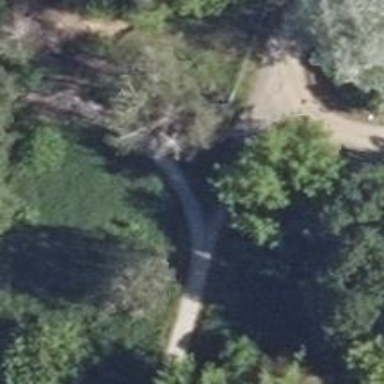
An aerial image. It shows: Compacted footway.